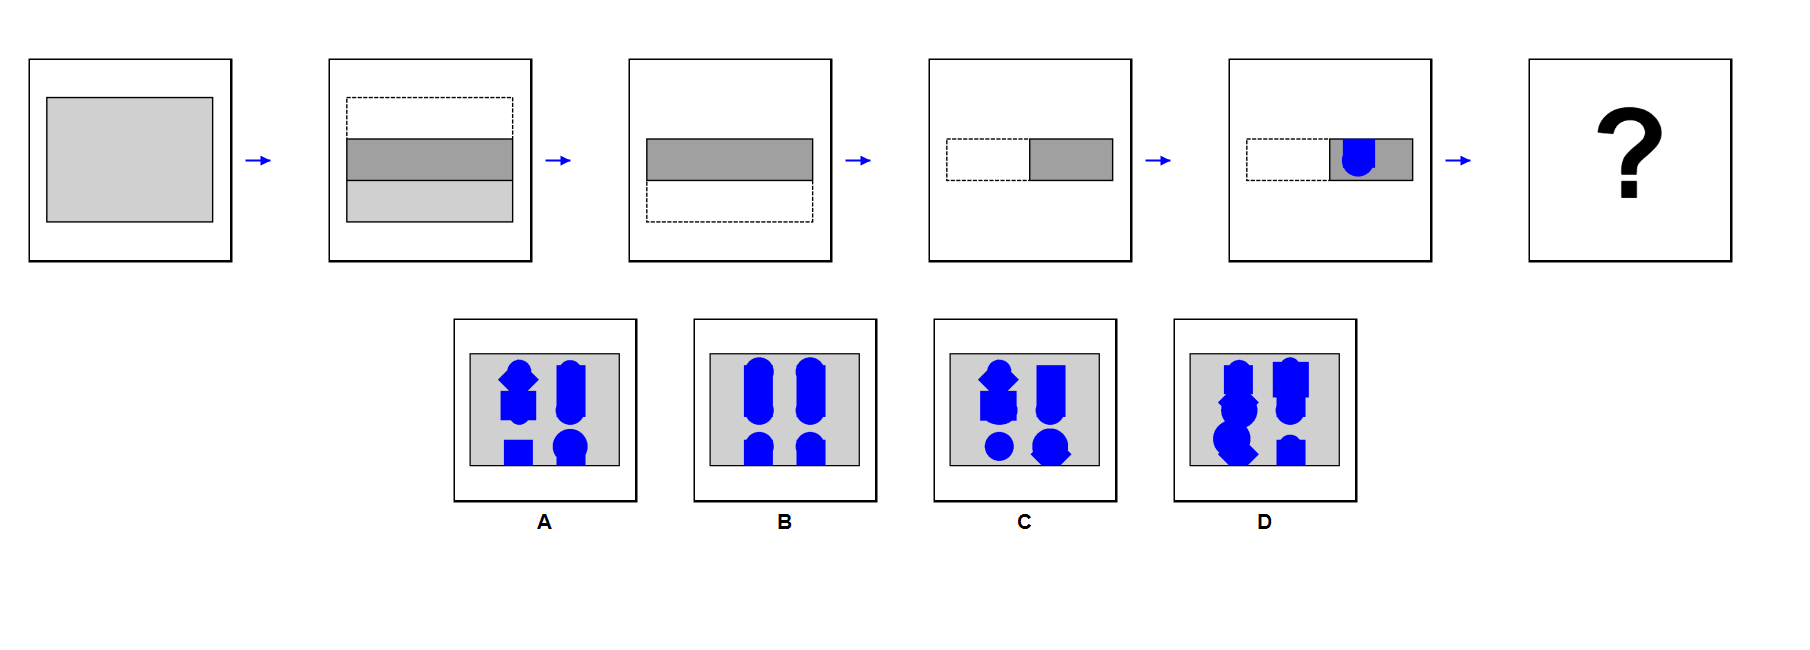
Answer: B